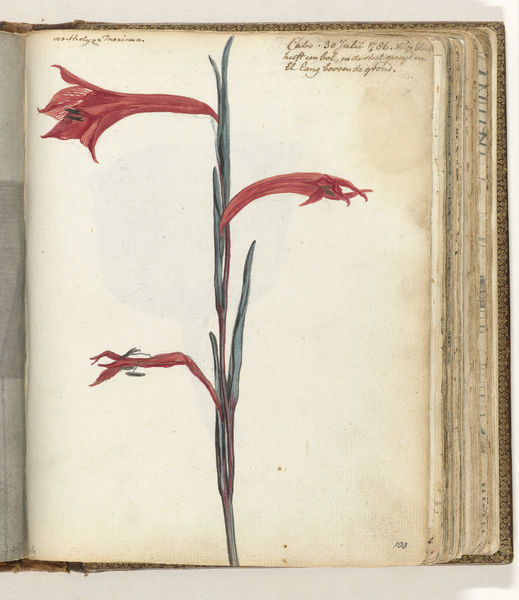
Titel: Kaapse bloem
Künstler: Jan Brandes
Standort: Amsterdam
Institution: Rijksmuseum
Schlagwörter: blätter, grün, blume, weiss, blüten, rot, malerei, pflanze, schrift, stiel, buch, stengel, stempel, lilie, stängel, einband, seiten, blütenblatt, handschrift, orchidee, buchmalerei, herbarium, seitenzahl, 100, 1786